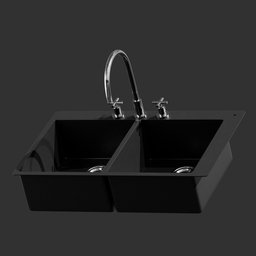
Label: appliances